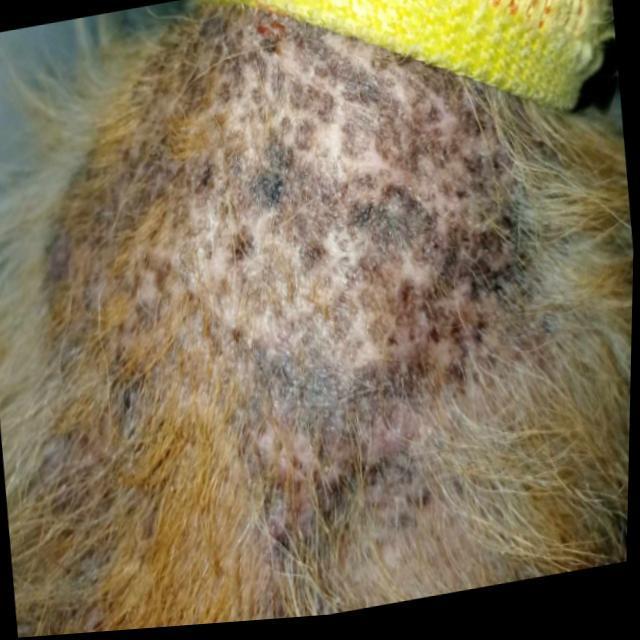
Canine demodicosis (Demodex mange) — caused by Demodex canis mites. Presents with alopecia, follicular papules, pustules, and comedones. Often localized on face and forelimbs.